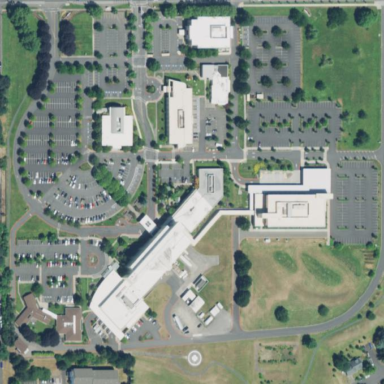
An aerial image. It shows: Hospital providing healthcare services.